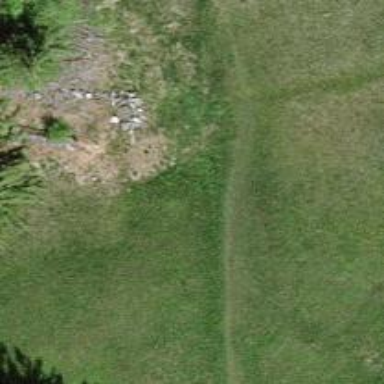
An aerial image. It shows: Grassy path.